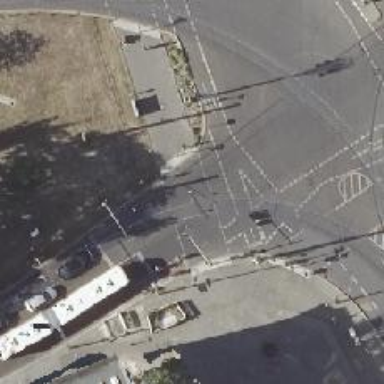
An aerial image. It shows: Tram crossing with traffic signals.